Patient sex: M
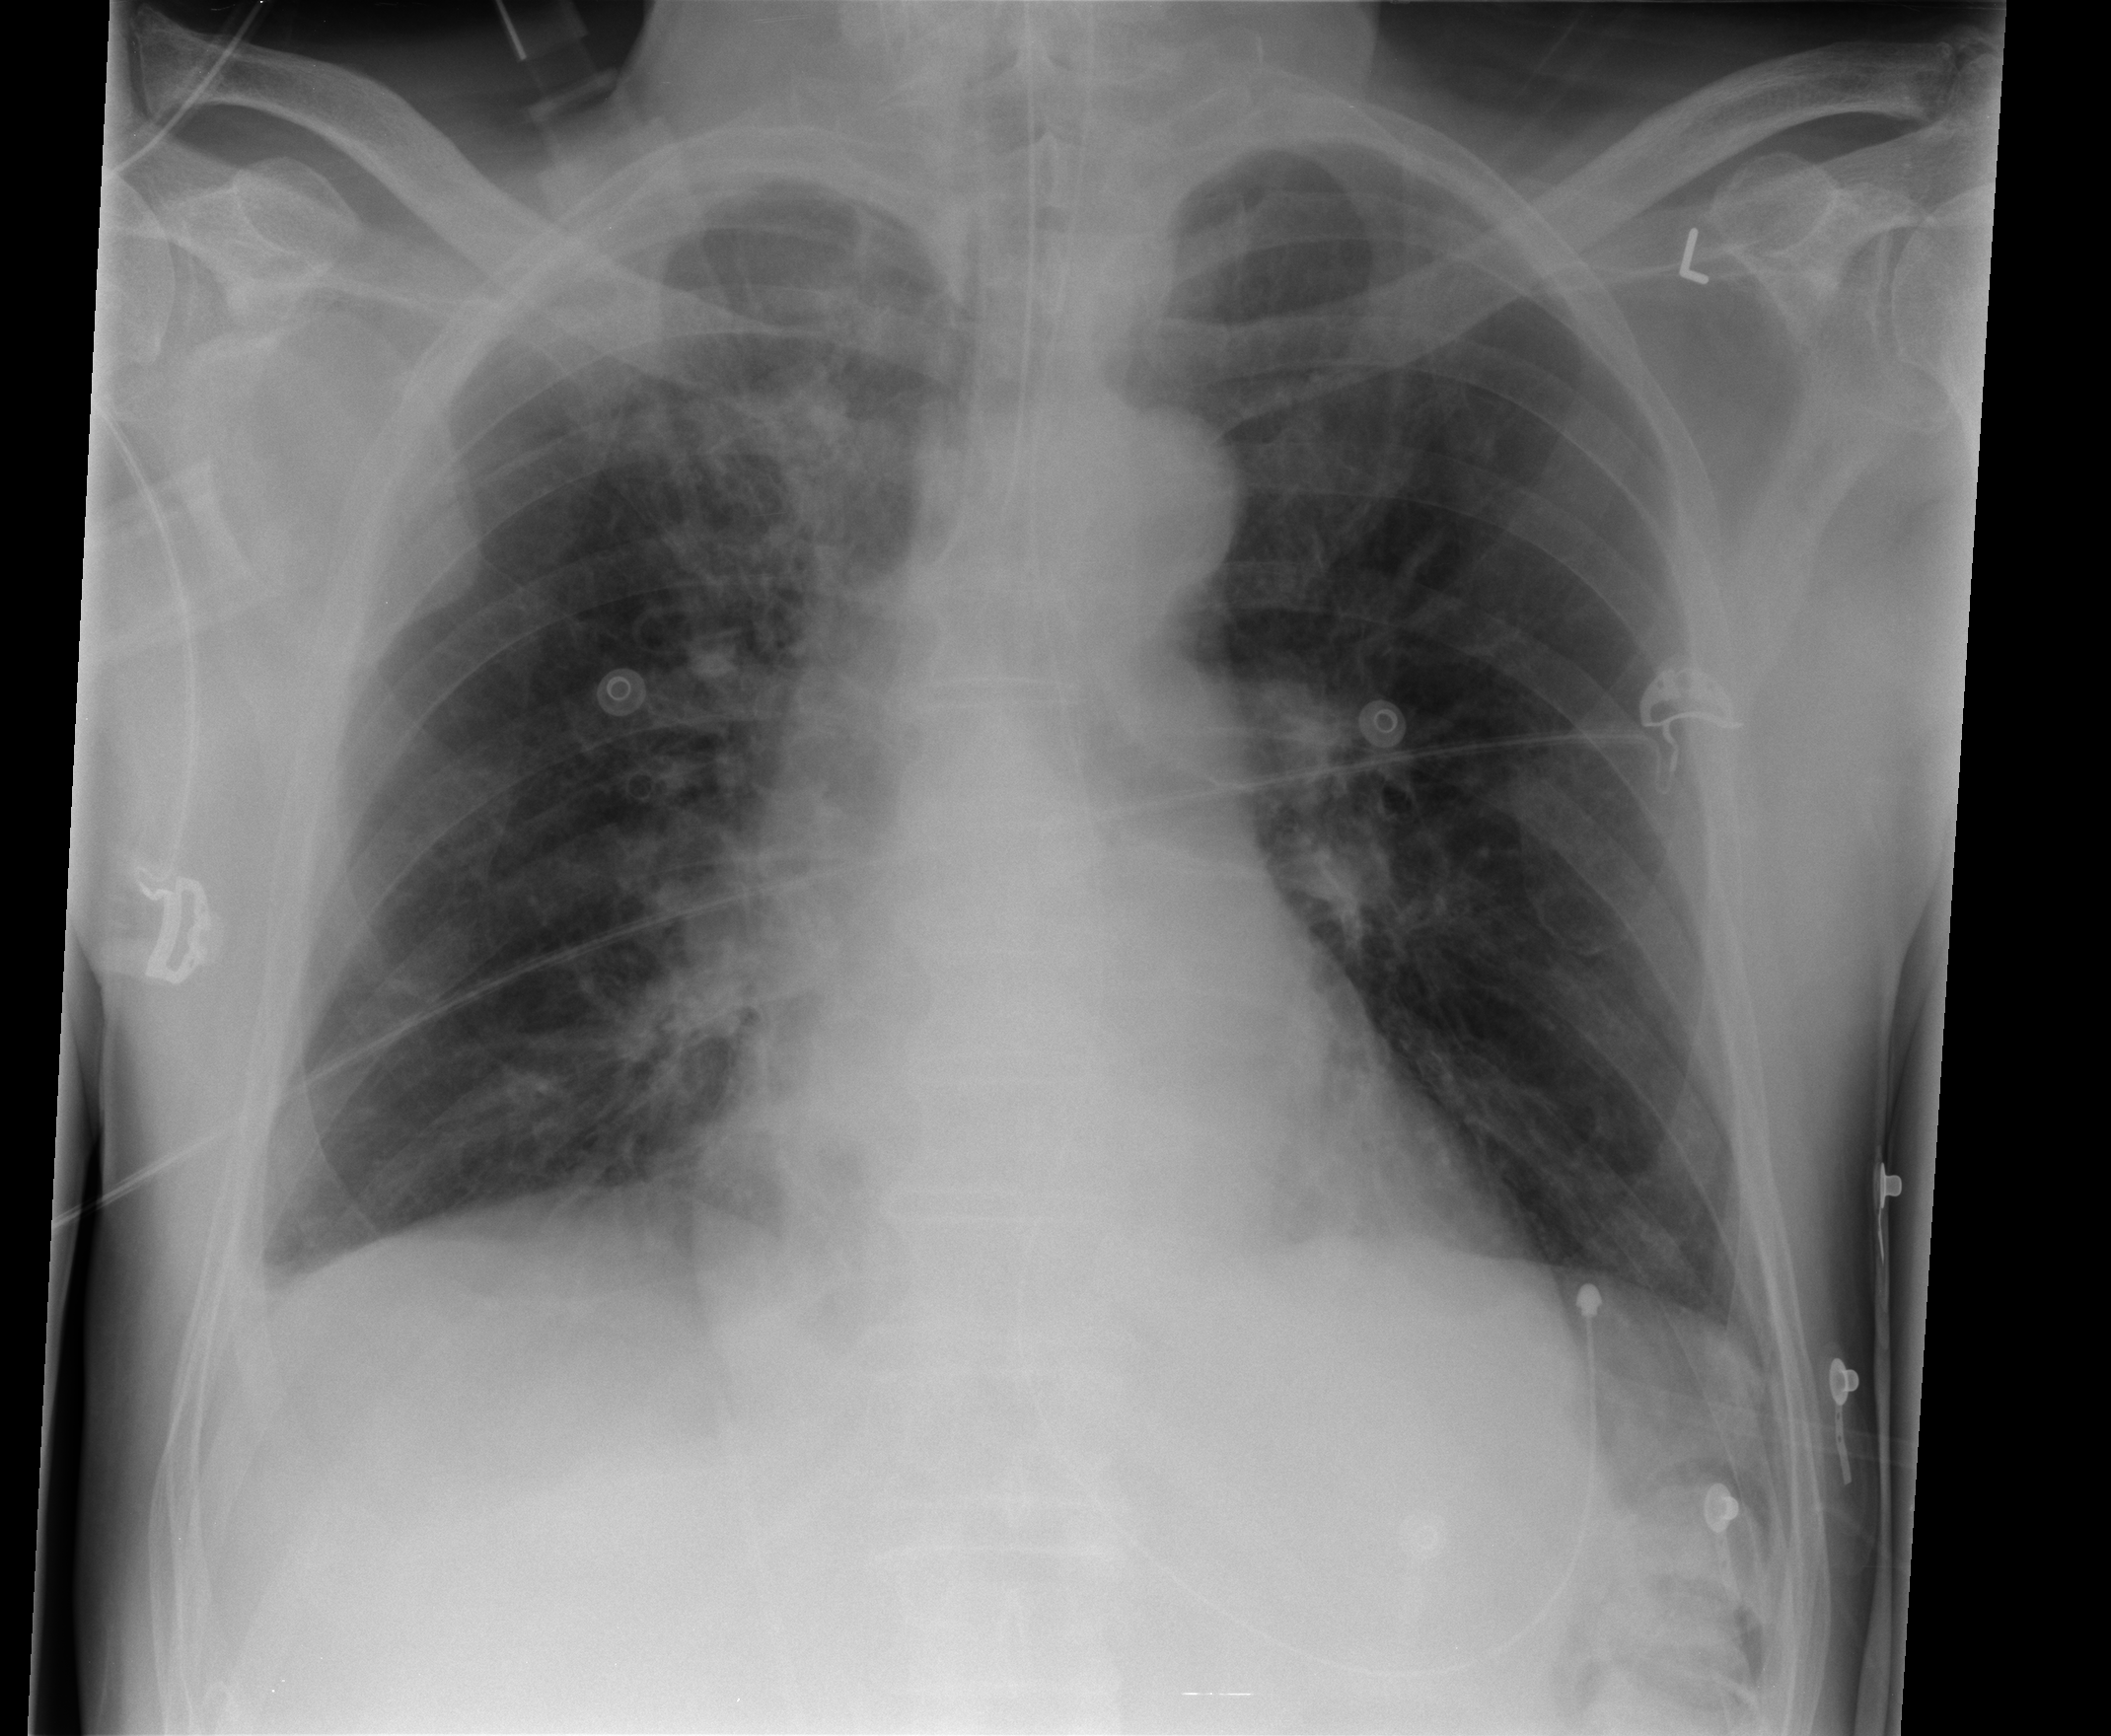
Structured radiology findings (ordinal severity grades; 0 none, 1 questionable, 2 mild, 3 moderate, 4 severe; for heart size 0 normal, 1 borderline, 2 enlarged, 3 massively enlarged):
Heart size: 2
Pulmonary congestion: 0
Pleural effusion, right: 1
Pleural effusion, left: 0
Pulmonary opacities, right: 0
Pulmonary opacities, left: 0
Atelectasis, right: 0
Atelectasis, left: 0